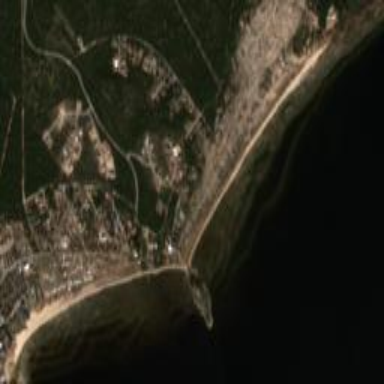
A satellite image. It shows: Beautiful beach with natural surroundings.